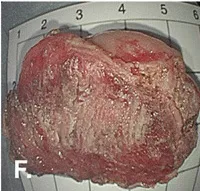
Images during endoscopic submucosal dissection. Endoscopic submucosal tunnel dissection is performed without any complication. (F) On the cut surface of the resected specimen.
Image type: medical_photograph (other_medical_photograph)